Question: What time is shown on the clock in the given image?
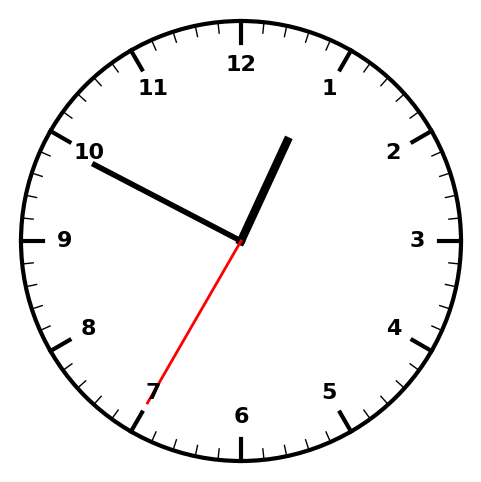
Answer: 12:49:35